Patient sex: M
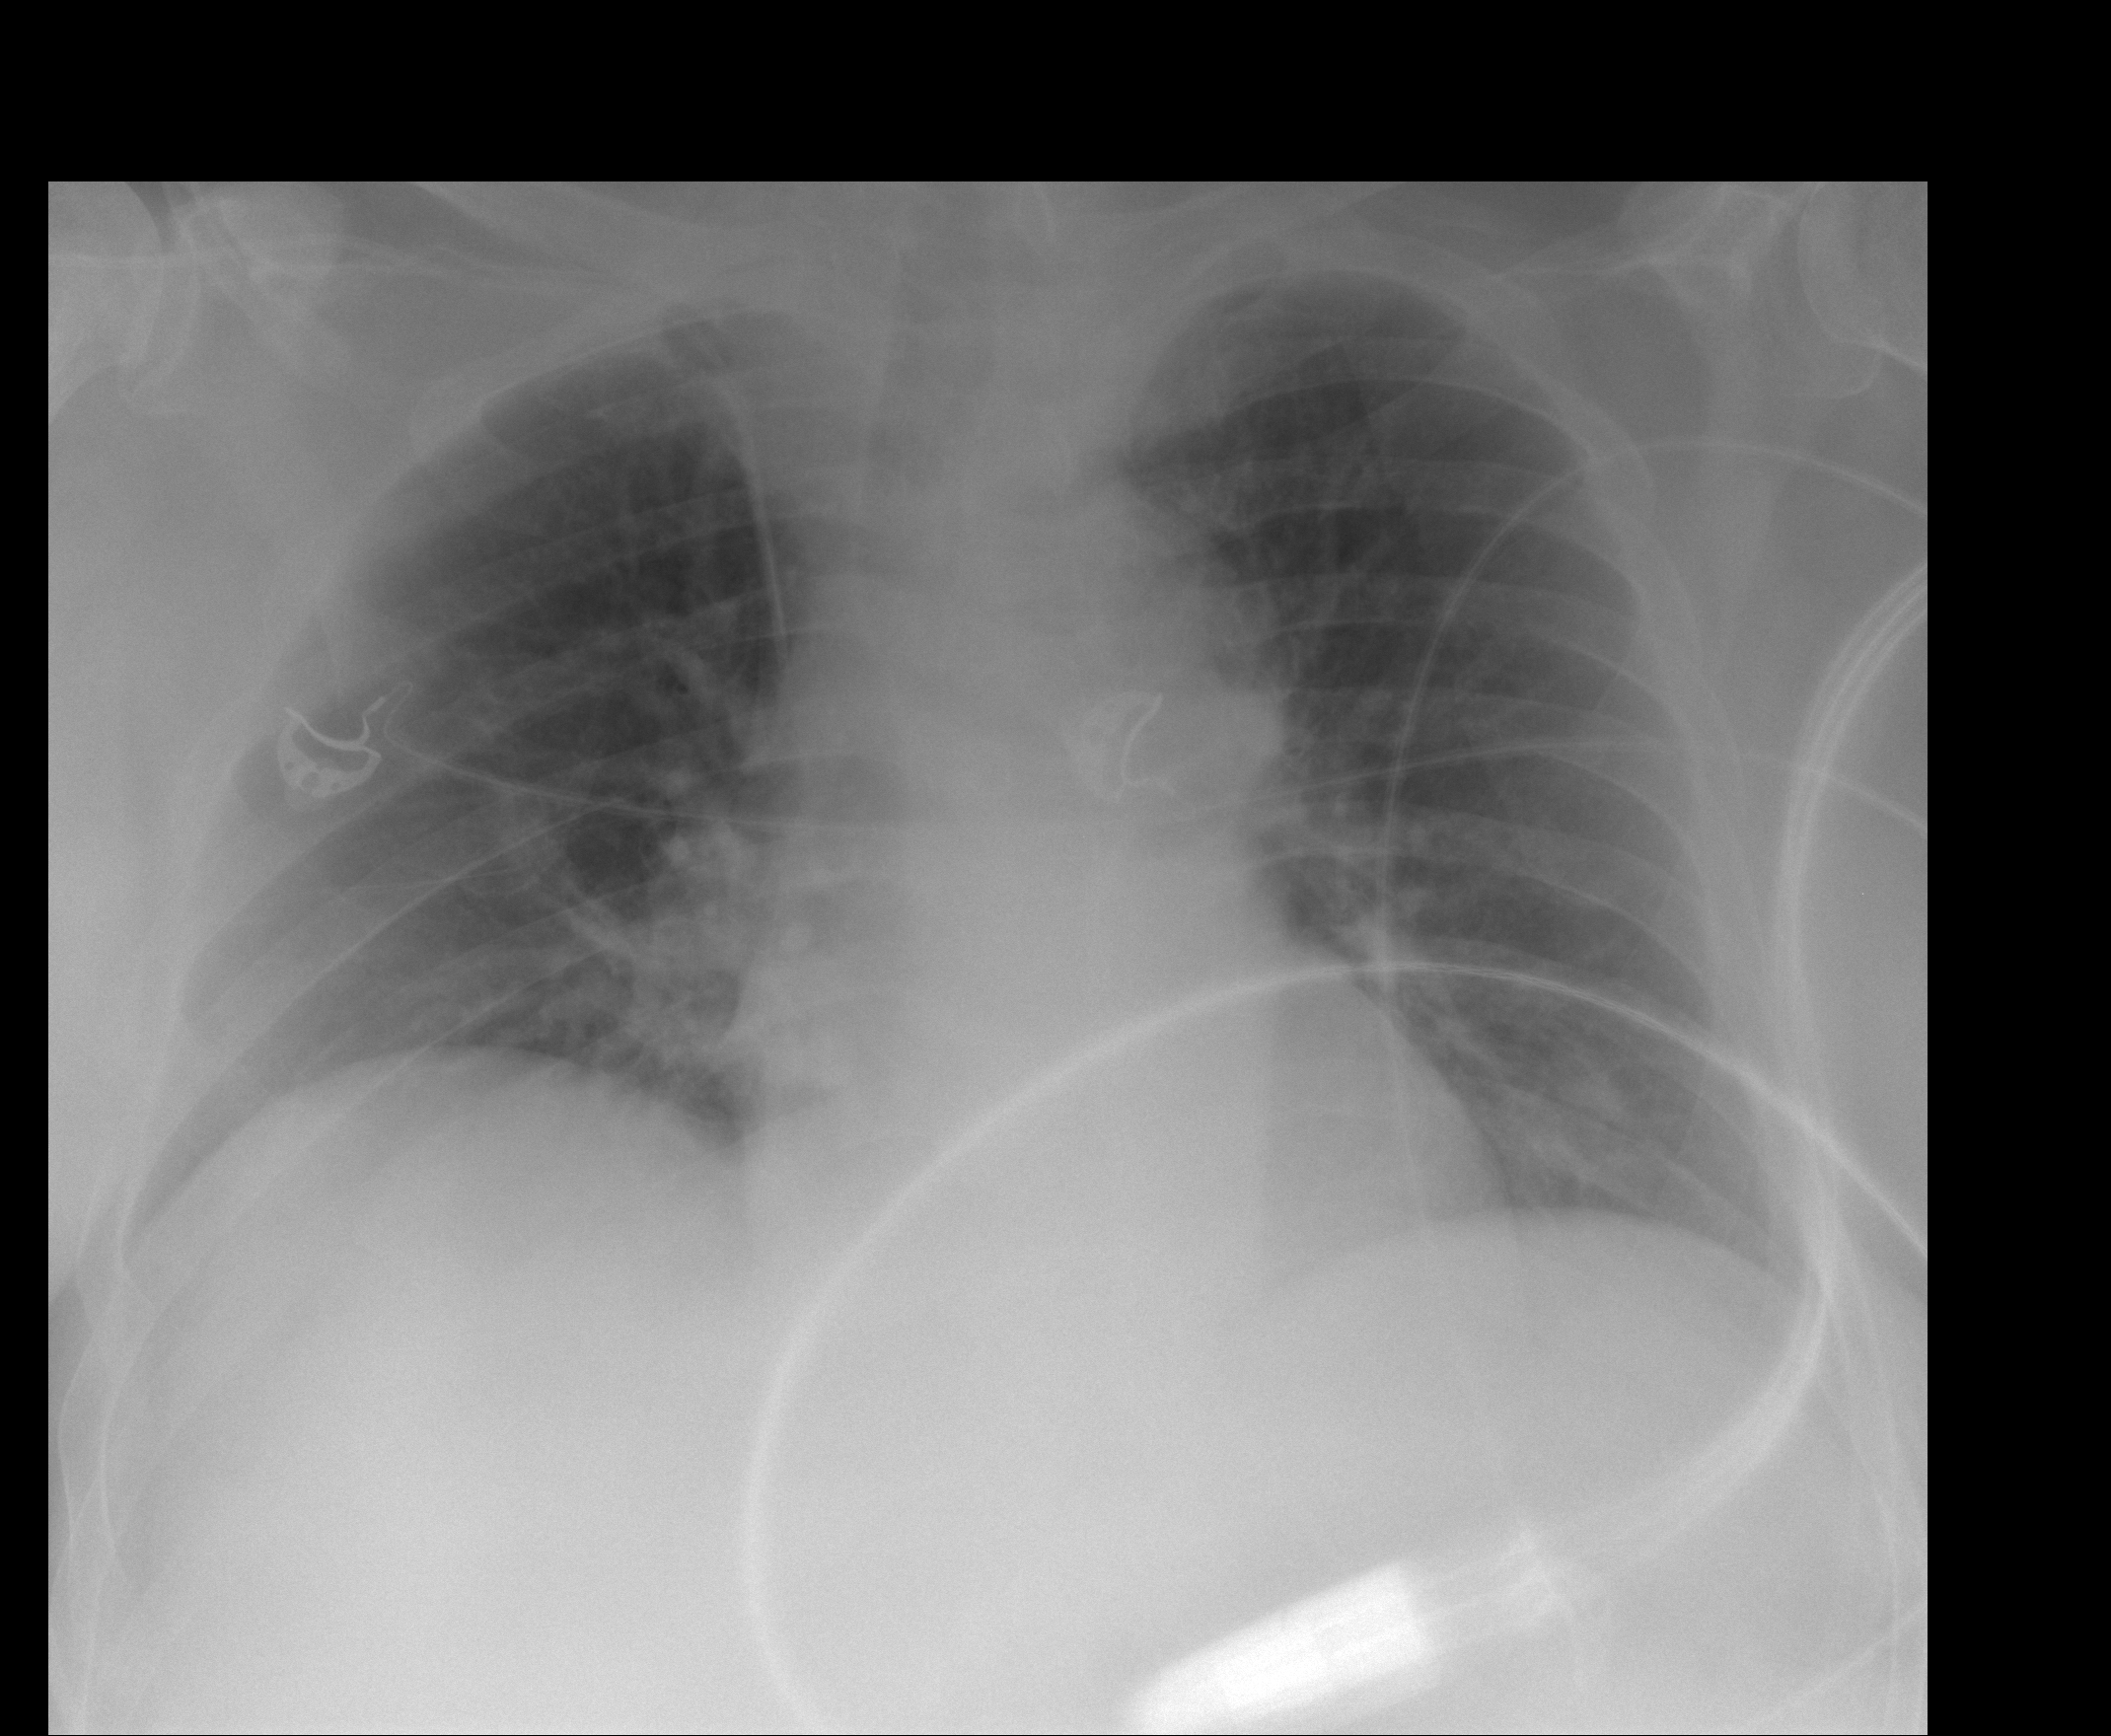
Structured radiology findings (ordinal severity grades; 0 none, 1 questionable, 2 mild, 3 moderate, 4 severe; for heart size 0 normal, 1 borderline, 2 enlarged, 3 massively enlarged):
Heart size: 0
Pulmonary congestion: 0
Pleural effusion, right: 0
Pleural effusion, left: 0
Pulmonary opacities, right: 0
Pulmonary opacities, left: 0
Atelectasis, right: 2
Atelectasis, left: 1